Interaction volume radius: 5 \u00c5
Interaction volume height: 20 \u00c5
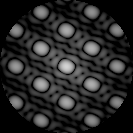
Disorder parameter: 0.004124